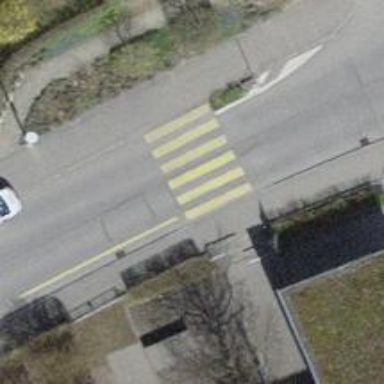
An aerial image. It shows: Uncontrolled zebra crossing with notable zebra markings.